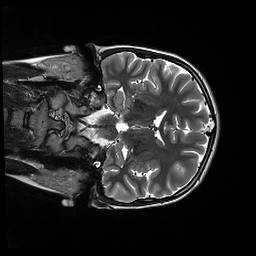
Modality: T2w
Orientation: coronal
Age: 18
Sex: female